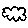
Label: cloud